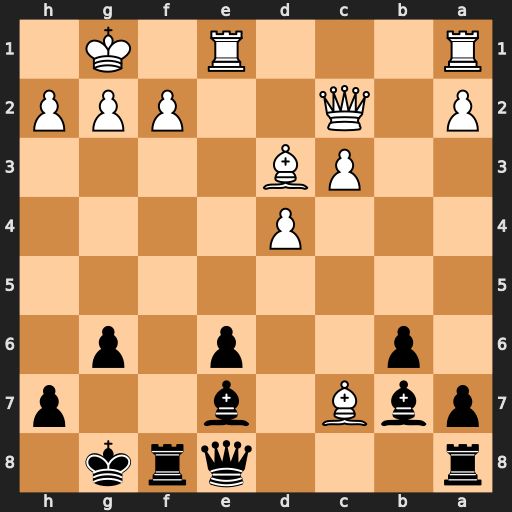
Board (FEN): r3qrk1/pbB1b2p/1p2p1p1/8/3P4/2PB4/P1Q2PPP/R3R1K1
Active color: b
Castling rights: -
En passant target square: -
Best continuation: Qc6 Be4 Qxc7 Bxb7 Qxb7